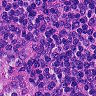
Metastatic tissue present: no